Question: I have an iOS7 application, which was based on the Xcode master-detail template, that I am porting to iOS8. One area that has changed a lot is the 'UISplitViewController'.
When in portrait mode, if the user taps on the detail view controller, the master view controller is dismissed:

I would also like to be able to programmatically hide the master view controller if the user taps on a row.
In iOS 7, the master view controller was displayed as a pop-over, and could be hidden as follows:
'''
[self.masterPopoverController dismissPopoverAnimated:YES];
'''
With iOS 8, the master is no longer a popover, so the above technique will not work.
I've tried to dismiss the master view controller:
'''
self.dismissViewControllerAnimated(true, completion: nil)
'''
Or tell the split view controller to display the details view controller:
'''
self.splitViewController?.showDetailViewController(bookViewController!, sender: self)
'''
But nothing has worked so far. Any ideas?
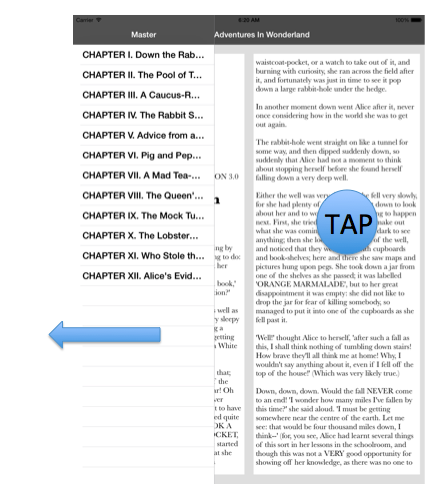
Answer: Extend the UISplitViewController as follows:
'''
extension UISplitViewController {
func toggleMasterView() {
let barButtonItem = self.displayModeButtonItem()
UIApplication.sharedApplication().sendAction(barButtonItem.action, to: barButtonItem.target, from: nil, forEvent: nil)
}
}
'''
In 'didSelectRowAtIndexPath' or 'prepareForSegue', do the following:
'''
self.splitViewController?.toggleMasterView()
'''
This will smoothly slide the master view out of the way.
I got the idea of using the displayModeButtonItem() from <URL>.
I am not really happy with this solution, since it seems like a hack. But it works well and there seems to be no alternative yet.